Field crop: maize
Growth stage: 2
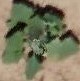
Species: chenopodium